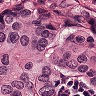
Metastatic tissue present: yes